Interaction volume radius: 5 \u00c5
Interaction volume height: 30 \u00c5
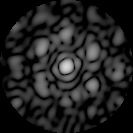
Disorder parameter: 0.6787